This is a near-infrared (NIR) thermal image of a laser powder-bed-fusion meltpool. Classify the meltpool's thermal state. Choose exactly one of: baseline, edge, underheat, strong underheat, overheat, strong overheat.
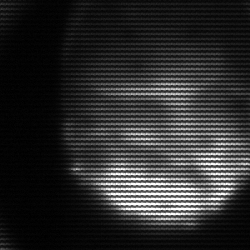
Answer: edge